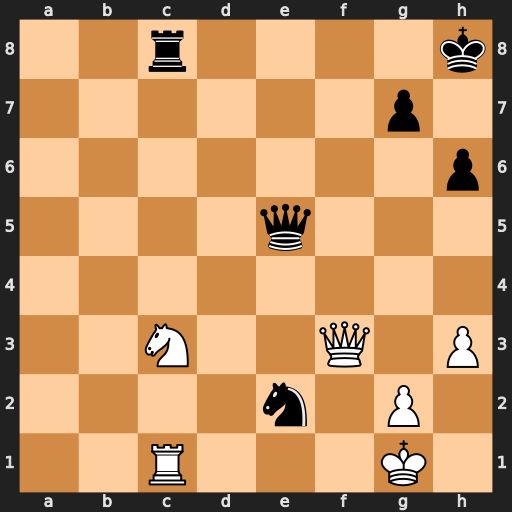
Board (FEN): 2r4k/6p1/7p/4q3/8/2N2Q1P/4n1P1/2R3K1
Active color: w
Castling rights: -
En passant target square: -
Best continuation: Qxe2 Qd4+ Qf2